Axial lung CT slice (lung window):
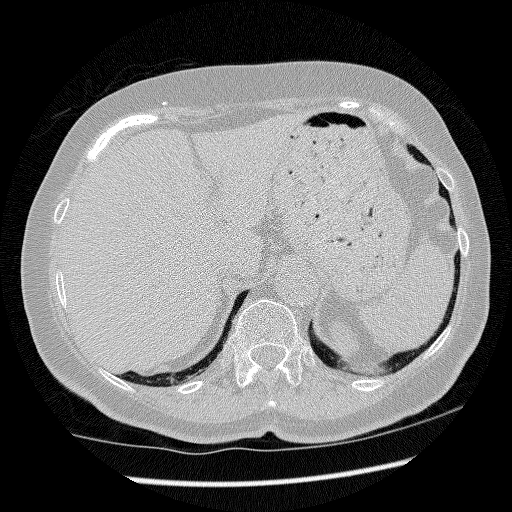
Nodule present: no